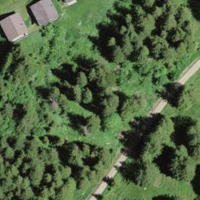
EUNIS habitat code: 44
Species observed at this site:
Caltha palustris
Crepis pyrenaica